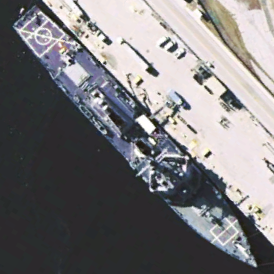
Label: destroyer